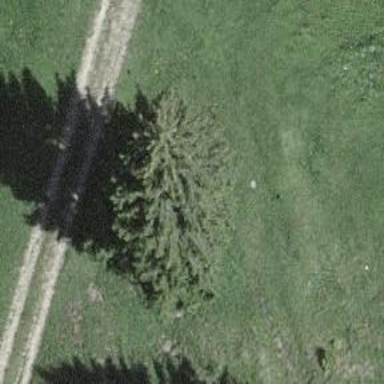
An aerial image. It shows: Beautiful tree in nature.